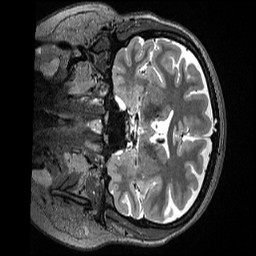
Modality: T2w
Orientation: coronal
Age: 34
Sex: female
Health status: ill
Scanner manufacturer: siemens
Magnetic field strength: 3 T
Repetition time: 3.2 s
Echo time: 0.563 s